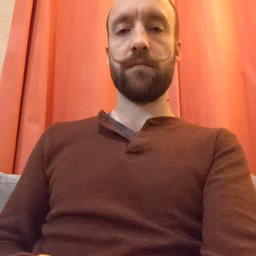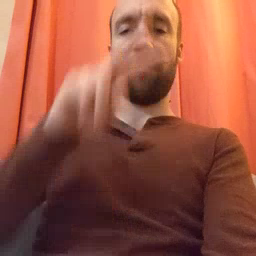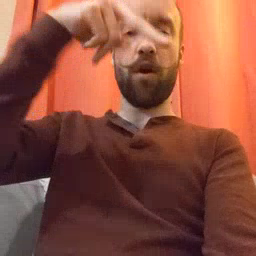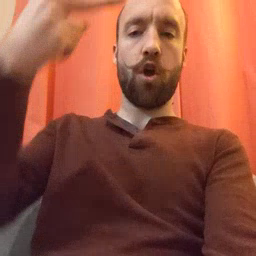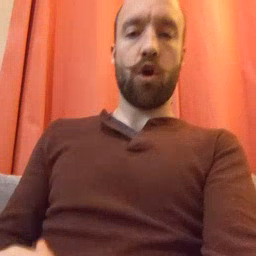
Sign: fall